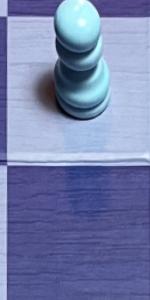
Label: Empty